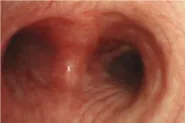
Bronchoscopic view of the patient. (B) After the apply of bronchoscopy electrocautery for central airway obstruction.
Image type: endoscopy (airway_endoscopy)